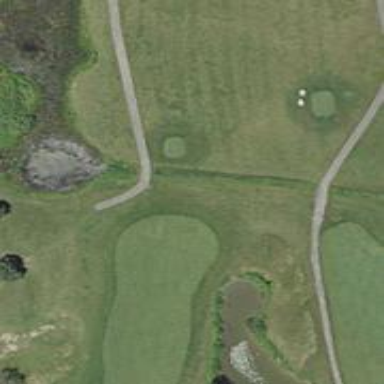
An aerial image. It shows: Path bridge over golf path.